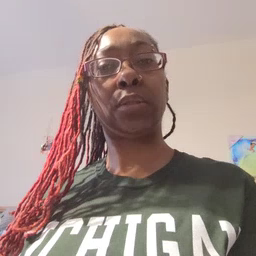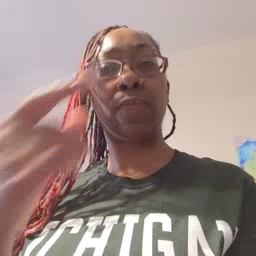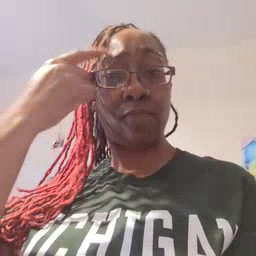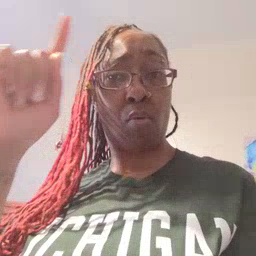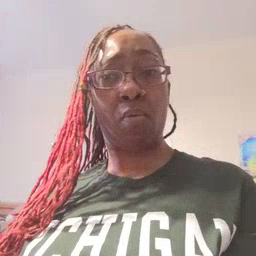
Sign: for